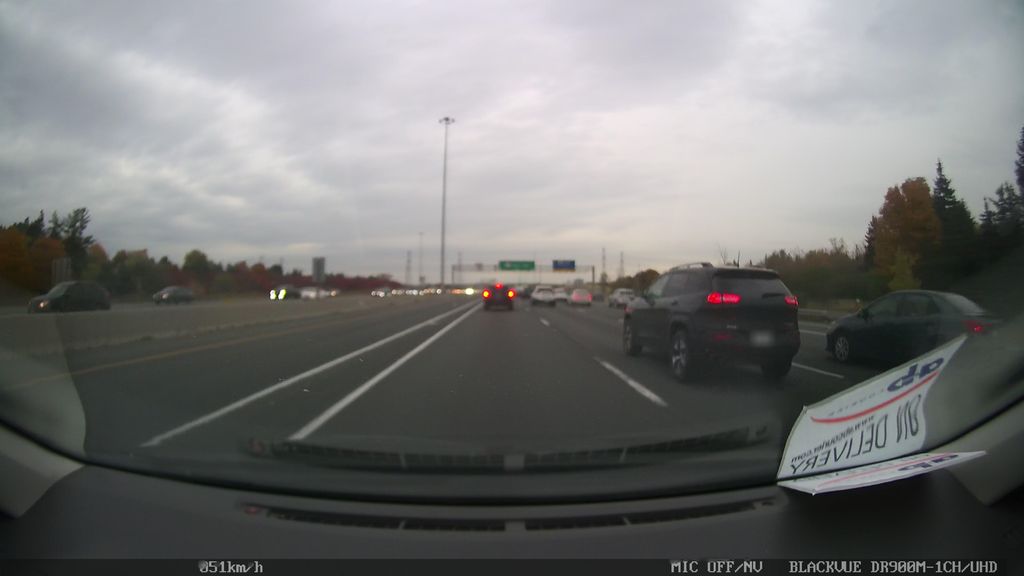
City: toronto